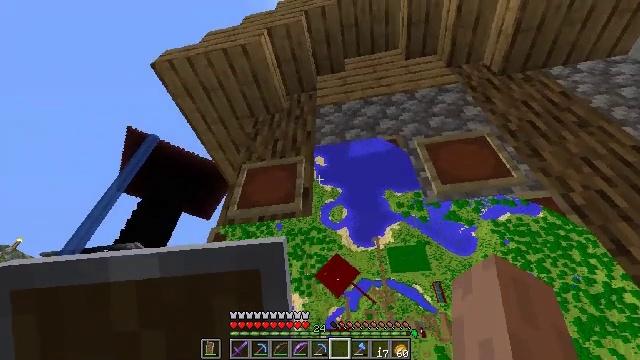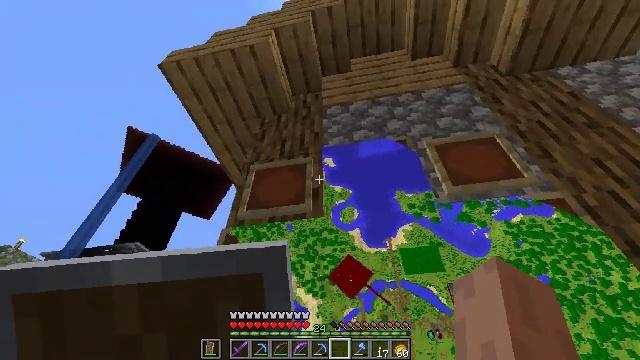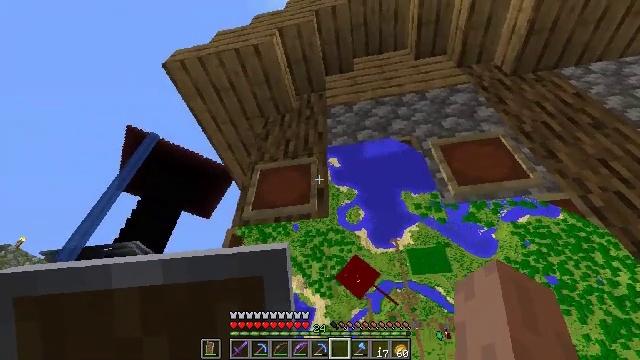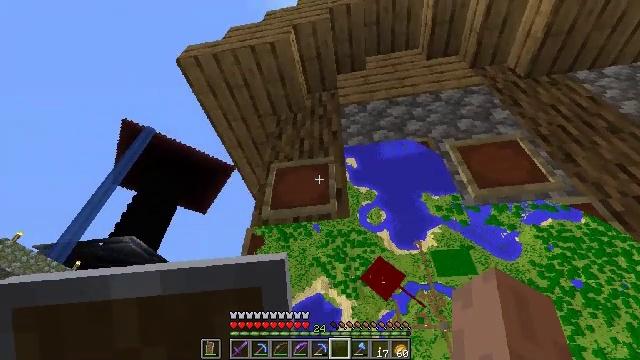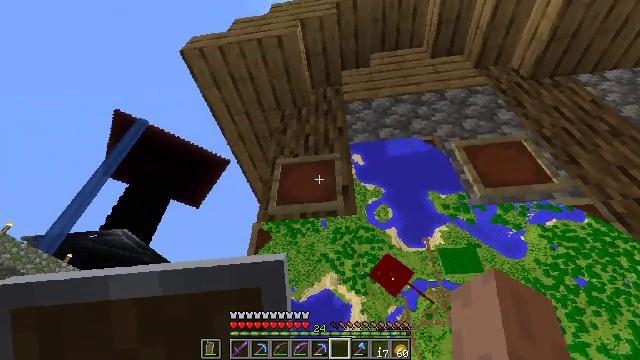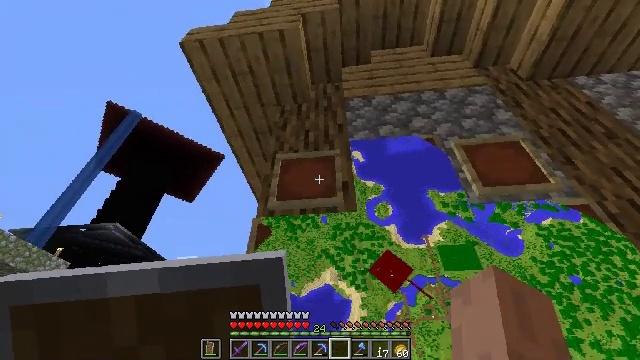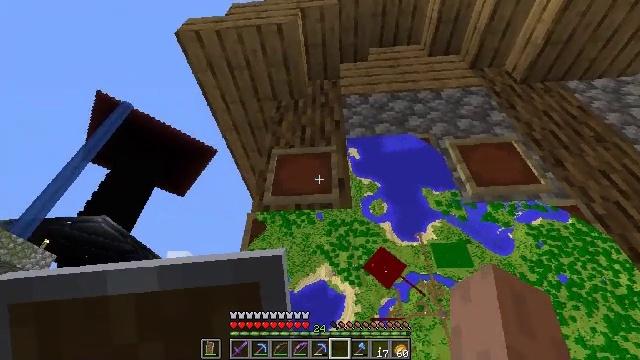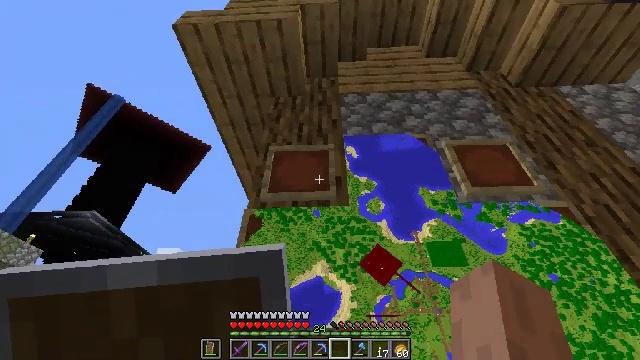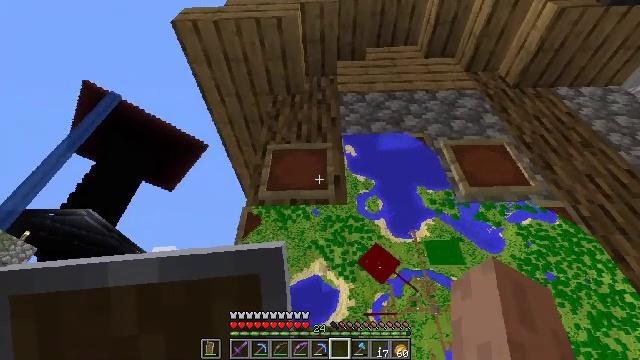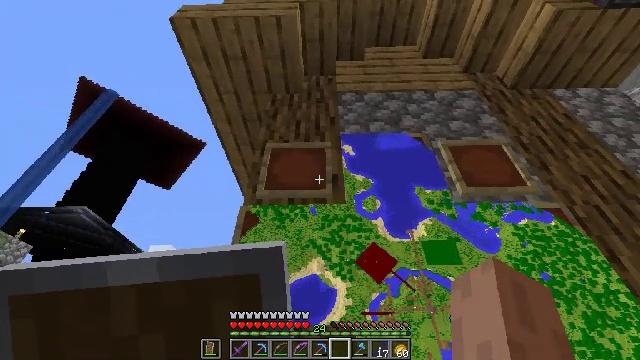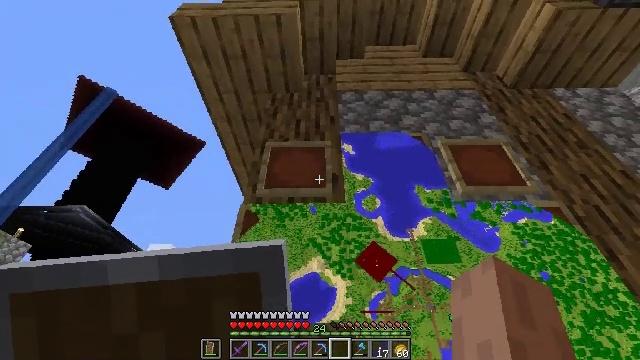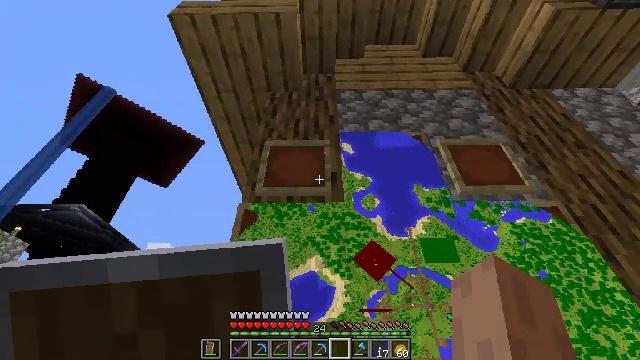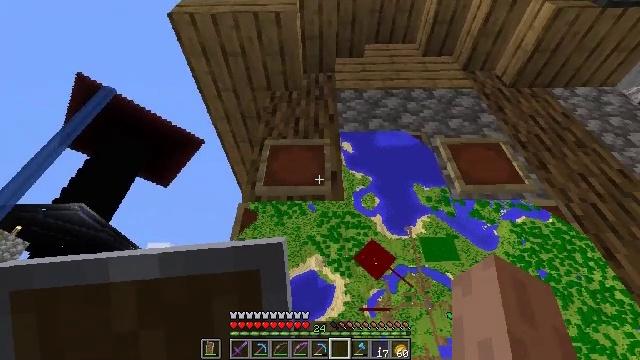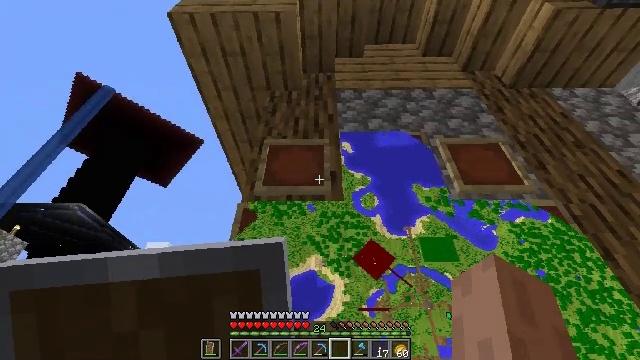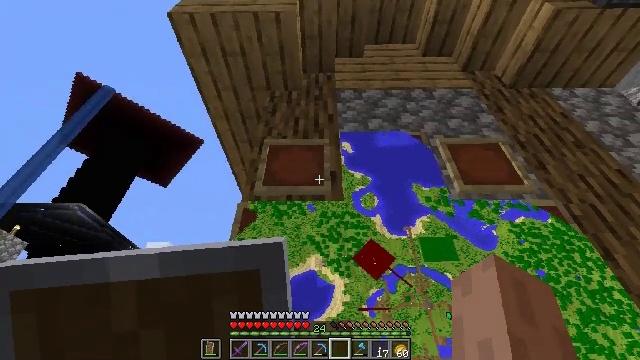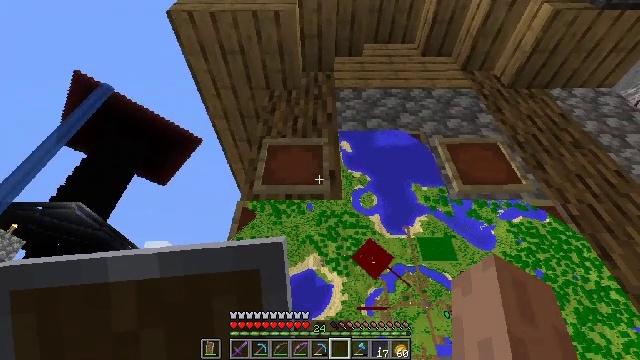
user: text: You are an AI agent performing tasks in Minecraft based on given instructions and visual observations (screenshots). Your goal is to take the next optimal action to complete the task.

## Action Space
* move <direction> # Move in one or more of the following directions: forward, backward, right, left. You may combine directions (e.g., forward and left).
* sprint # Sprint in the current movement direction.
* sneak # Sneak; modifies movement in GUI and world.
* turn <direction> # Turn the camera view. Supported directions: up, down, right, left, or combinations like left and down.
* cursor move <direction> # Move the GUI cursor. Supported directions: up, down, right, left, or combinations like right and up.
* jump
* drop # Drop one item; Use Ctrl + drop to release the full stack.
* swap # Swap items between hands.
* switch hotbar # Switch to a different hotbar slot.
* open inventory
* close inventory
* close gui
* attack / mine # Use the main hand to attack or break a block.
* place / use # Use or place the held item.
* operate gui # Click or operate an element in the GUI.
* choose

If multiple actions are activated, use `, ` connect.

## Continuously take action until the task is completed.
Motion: motion action
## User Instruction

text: Make a compass on the crafting table using the correct recipe.
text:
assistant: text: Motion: move left
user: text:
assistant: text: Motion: move left
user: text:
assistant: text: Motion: move left, turn right
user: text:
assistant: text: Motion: turn right
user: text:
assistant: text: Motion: turn right
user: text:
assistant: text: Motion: turn right
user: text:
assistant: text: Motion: turn right
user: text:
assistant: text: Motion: no_op
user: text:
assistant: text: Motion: no_op
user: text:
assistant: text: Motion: no_op
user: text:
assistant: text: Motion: no_op
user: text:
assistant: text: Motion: no_op
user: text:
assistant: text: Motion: no_op
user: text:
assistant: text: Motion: no_op
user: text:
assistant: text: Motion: no_op
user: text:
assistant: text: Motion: no_op
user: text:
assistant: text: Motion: no_op
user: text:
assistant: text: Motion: no_op
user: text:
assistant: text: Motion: no_op
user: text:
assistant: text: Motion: no_op
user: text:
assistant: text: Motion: no_op
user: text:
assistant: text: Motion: no_op
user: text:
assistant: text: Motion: no_op
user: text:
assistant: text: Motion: no_op
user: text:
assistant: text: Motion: no_op
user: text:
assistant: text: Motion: no_op
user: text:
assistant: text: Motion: no_op
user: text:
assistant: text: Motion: no_op
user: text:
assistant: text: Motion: no_op
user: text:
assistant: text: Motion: no_op